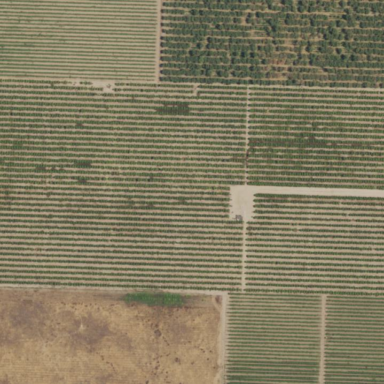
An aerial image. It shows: Vineyard.